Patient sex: F
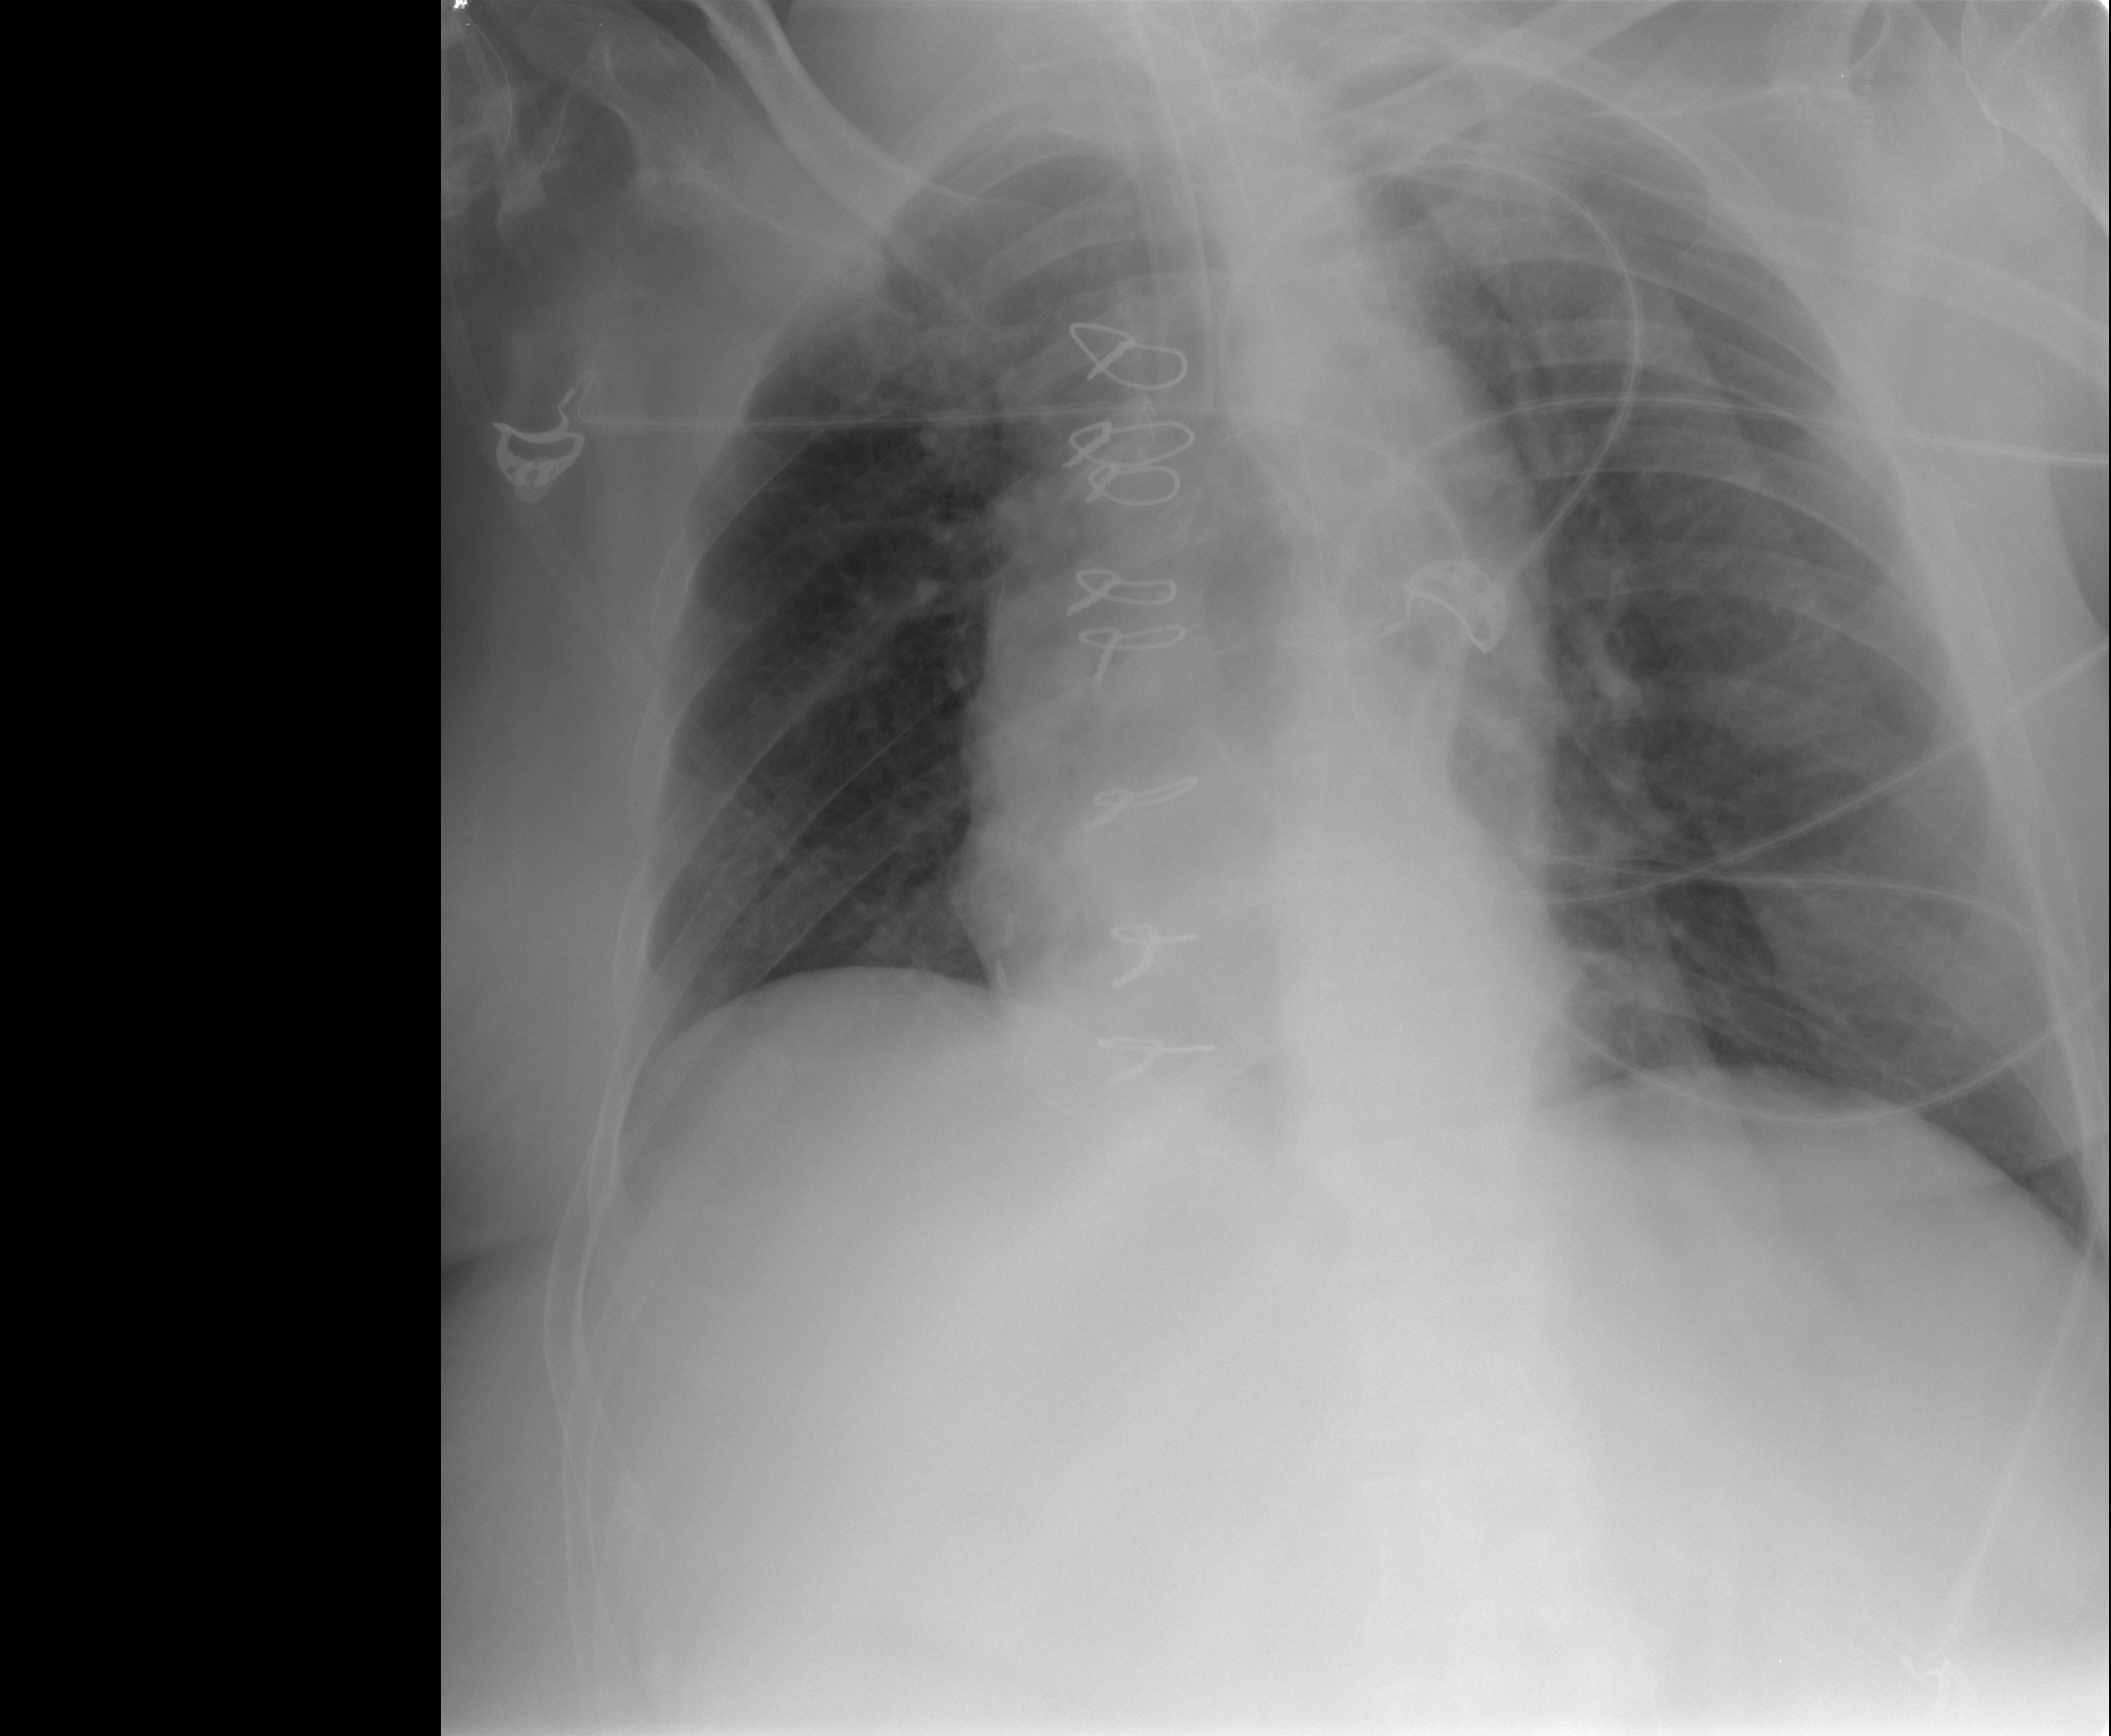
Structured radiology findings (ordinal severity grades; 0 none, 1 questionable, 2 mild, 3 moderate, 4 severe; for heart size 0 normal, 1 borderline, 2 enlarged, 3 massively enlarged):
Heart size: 0
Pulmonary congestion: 0
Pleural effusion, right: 0
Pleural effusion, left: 0
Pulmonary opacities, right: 1
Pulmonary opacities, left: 0
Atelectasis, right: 0
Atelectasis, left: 0